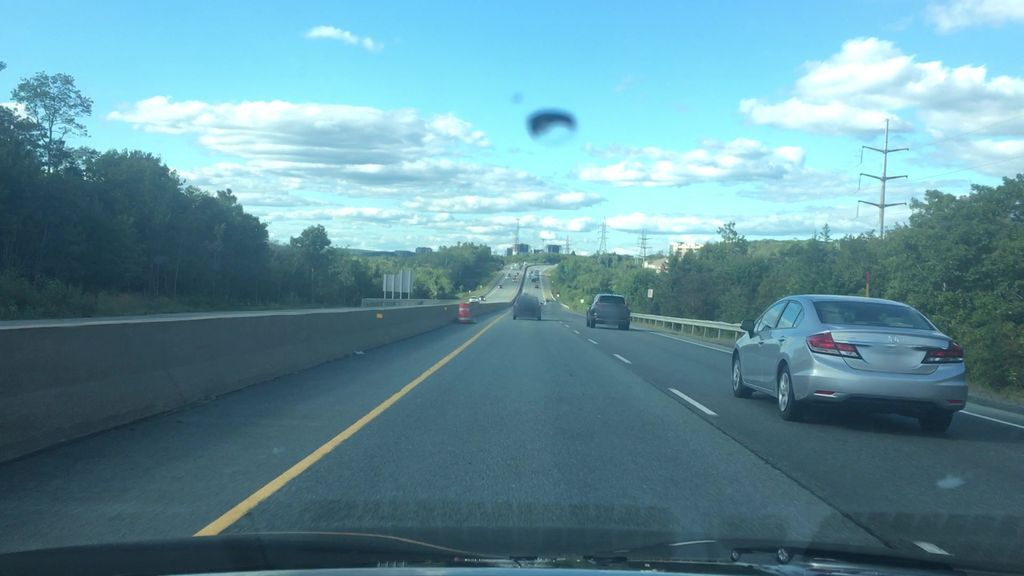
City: halifax